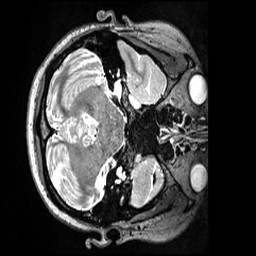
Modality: T2w
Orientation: axial
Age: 23
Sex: female
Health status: healthy
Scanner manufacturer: siemens
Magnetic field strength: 3 T
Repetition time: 3.2 s
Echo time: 0.563 s